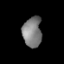
Tissue: lung
Cell type: Endothelial cells
Senescence score: 0.5889
Nuclear area (px): 562
Mean DAPI intensity: 126.148